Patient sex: F
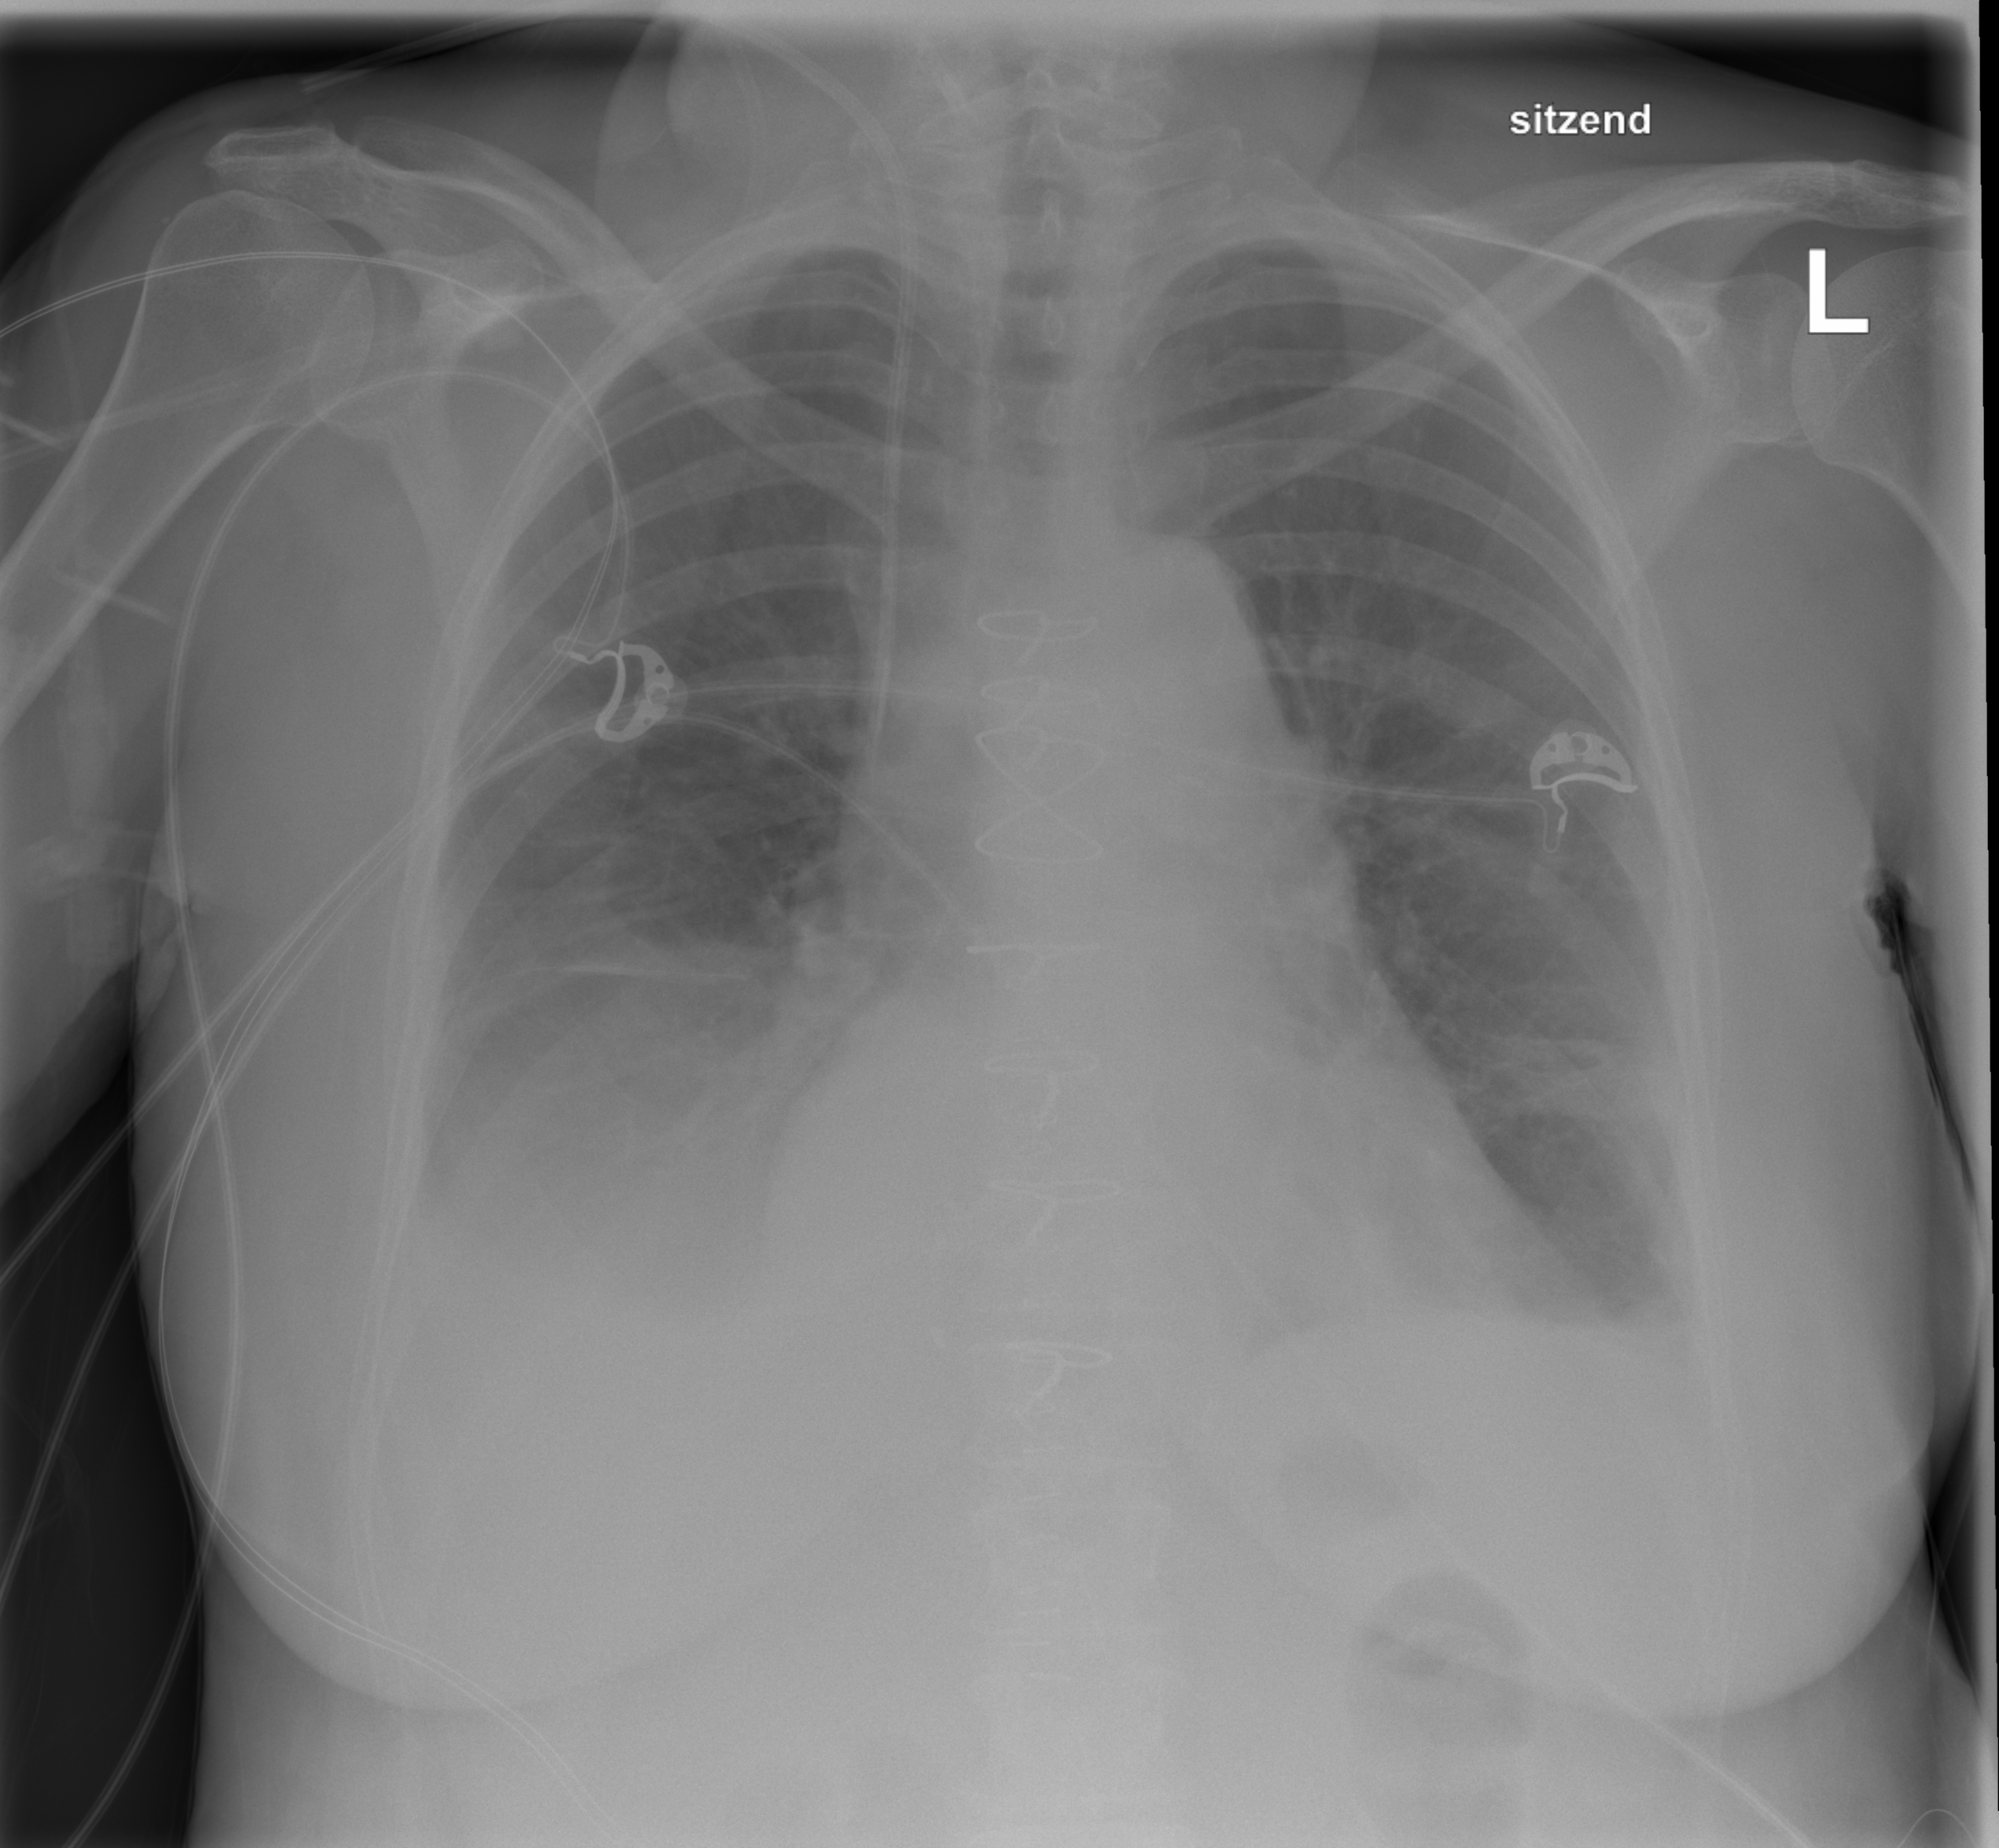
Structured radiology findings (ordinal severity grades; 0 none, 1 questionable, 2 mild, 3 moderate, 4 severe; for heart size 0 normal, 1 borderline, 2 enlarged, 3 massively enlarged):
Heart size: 1
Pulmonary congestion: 0
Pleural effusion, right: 2
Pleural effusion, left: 2
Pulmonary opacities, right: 0
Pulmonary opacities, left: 0
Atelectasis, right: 2
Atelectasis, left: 2